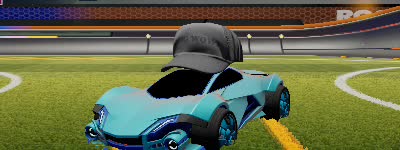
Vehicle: werewolf